Aerial crown-view tile of a tropical tree (Barro Colorado Island, Panama), acquired 20240918:
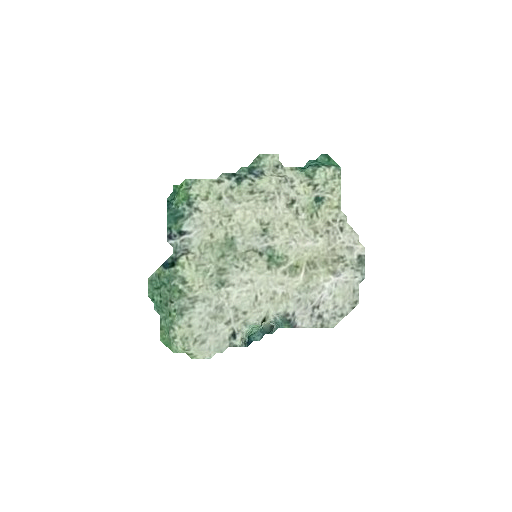
Species: Cordia bicolor
GBIF accepted scientific name: Cordia bicolor
Crown area: 50.141 m²